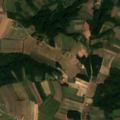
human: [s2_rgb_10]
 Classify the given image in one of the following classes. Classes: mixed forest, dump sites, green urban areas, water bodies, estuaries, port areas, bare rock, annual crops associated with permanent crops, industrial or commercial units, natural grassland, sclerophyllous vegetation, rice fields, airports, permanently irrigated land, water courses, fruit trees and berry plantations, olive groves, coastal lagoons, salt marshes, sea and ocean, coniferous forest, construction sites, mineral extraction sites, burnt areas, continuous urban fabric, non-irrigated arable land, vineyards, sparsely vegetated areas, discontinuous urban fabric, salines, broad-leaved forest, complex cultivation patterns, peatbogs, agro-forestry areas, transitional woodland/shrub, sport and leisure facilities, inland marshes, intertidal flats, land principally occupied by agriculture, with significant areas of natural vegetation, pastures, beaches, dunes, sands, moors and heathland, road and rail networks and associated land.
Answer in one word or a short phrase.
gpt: non-irrigated arable land, complex cultivation patterns, land principally occupied by agriculture, with significant areas of natural vegetation, broad-leaved forest